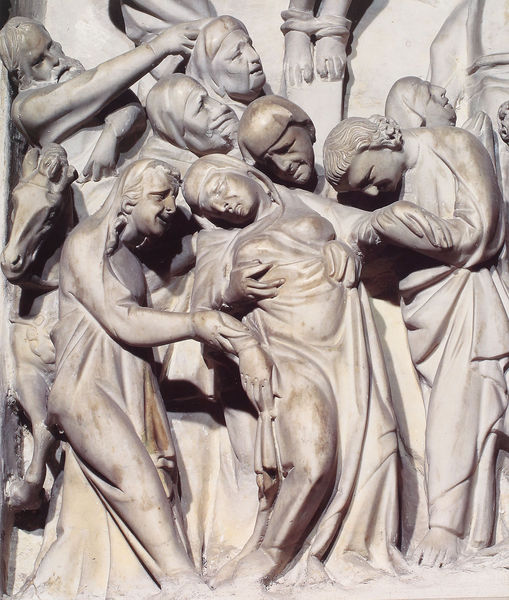
Titel: Kanzel
Künstler: Giovanni Pisano
Standort: Pisa, Dom (EU - I - Toskana)
Schlagwörter: gruppe, hand, mann, schatten, umhang, weiß, frauen, menschen, frau, frisur, kleid, licht, marmor, mund, männer, nase, stützen, schleier, tuch, bart, gesichter, wand, arm, falten, halten, stein, tod, tragen, trauer, hände, gewand, haare, mantel, stoff, kind, pferd, skulptur, huf, relief, backen, baby, figuren, soldaten, nasen, mimik, bildhauerei, plastik, zeigen, lachen, stütze, alter, krank, kreuz, weinen, barfuß, plastisch, jungfrau, soldat, gestik, statuen, christus, jesus, kreuzigung, pieta, leiden, heben, kruzifix, legen, pferdekopf, gips, jünger, maria, madonna, magdalena, mutter gottes, trauern, ohnmacht, sakral, stürzen, fratzen, trösten, figurengruppe, christu, auffangen, jesuschristus